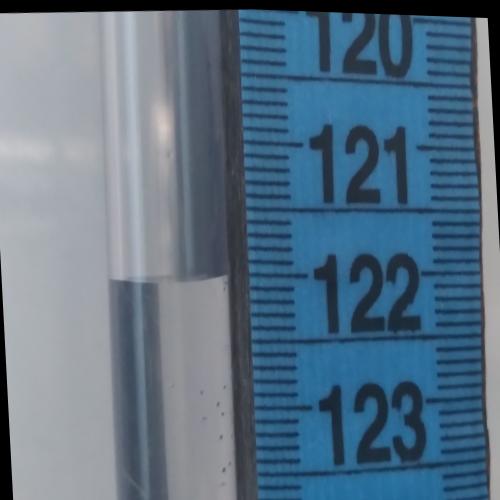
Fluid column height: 122.0 cm